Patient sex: M
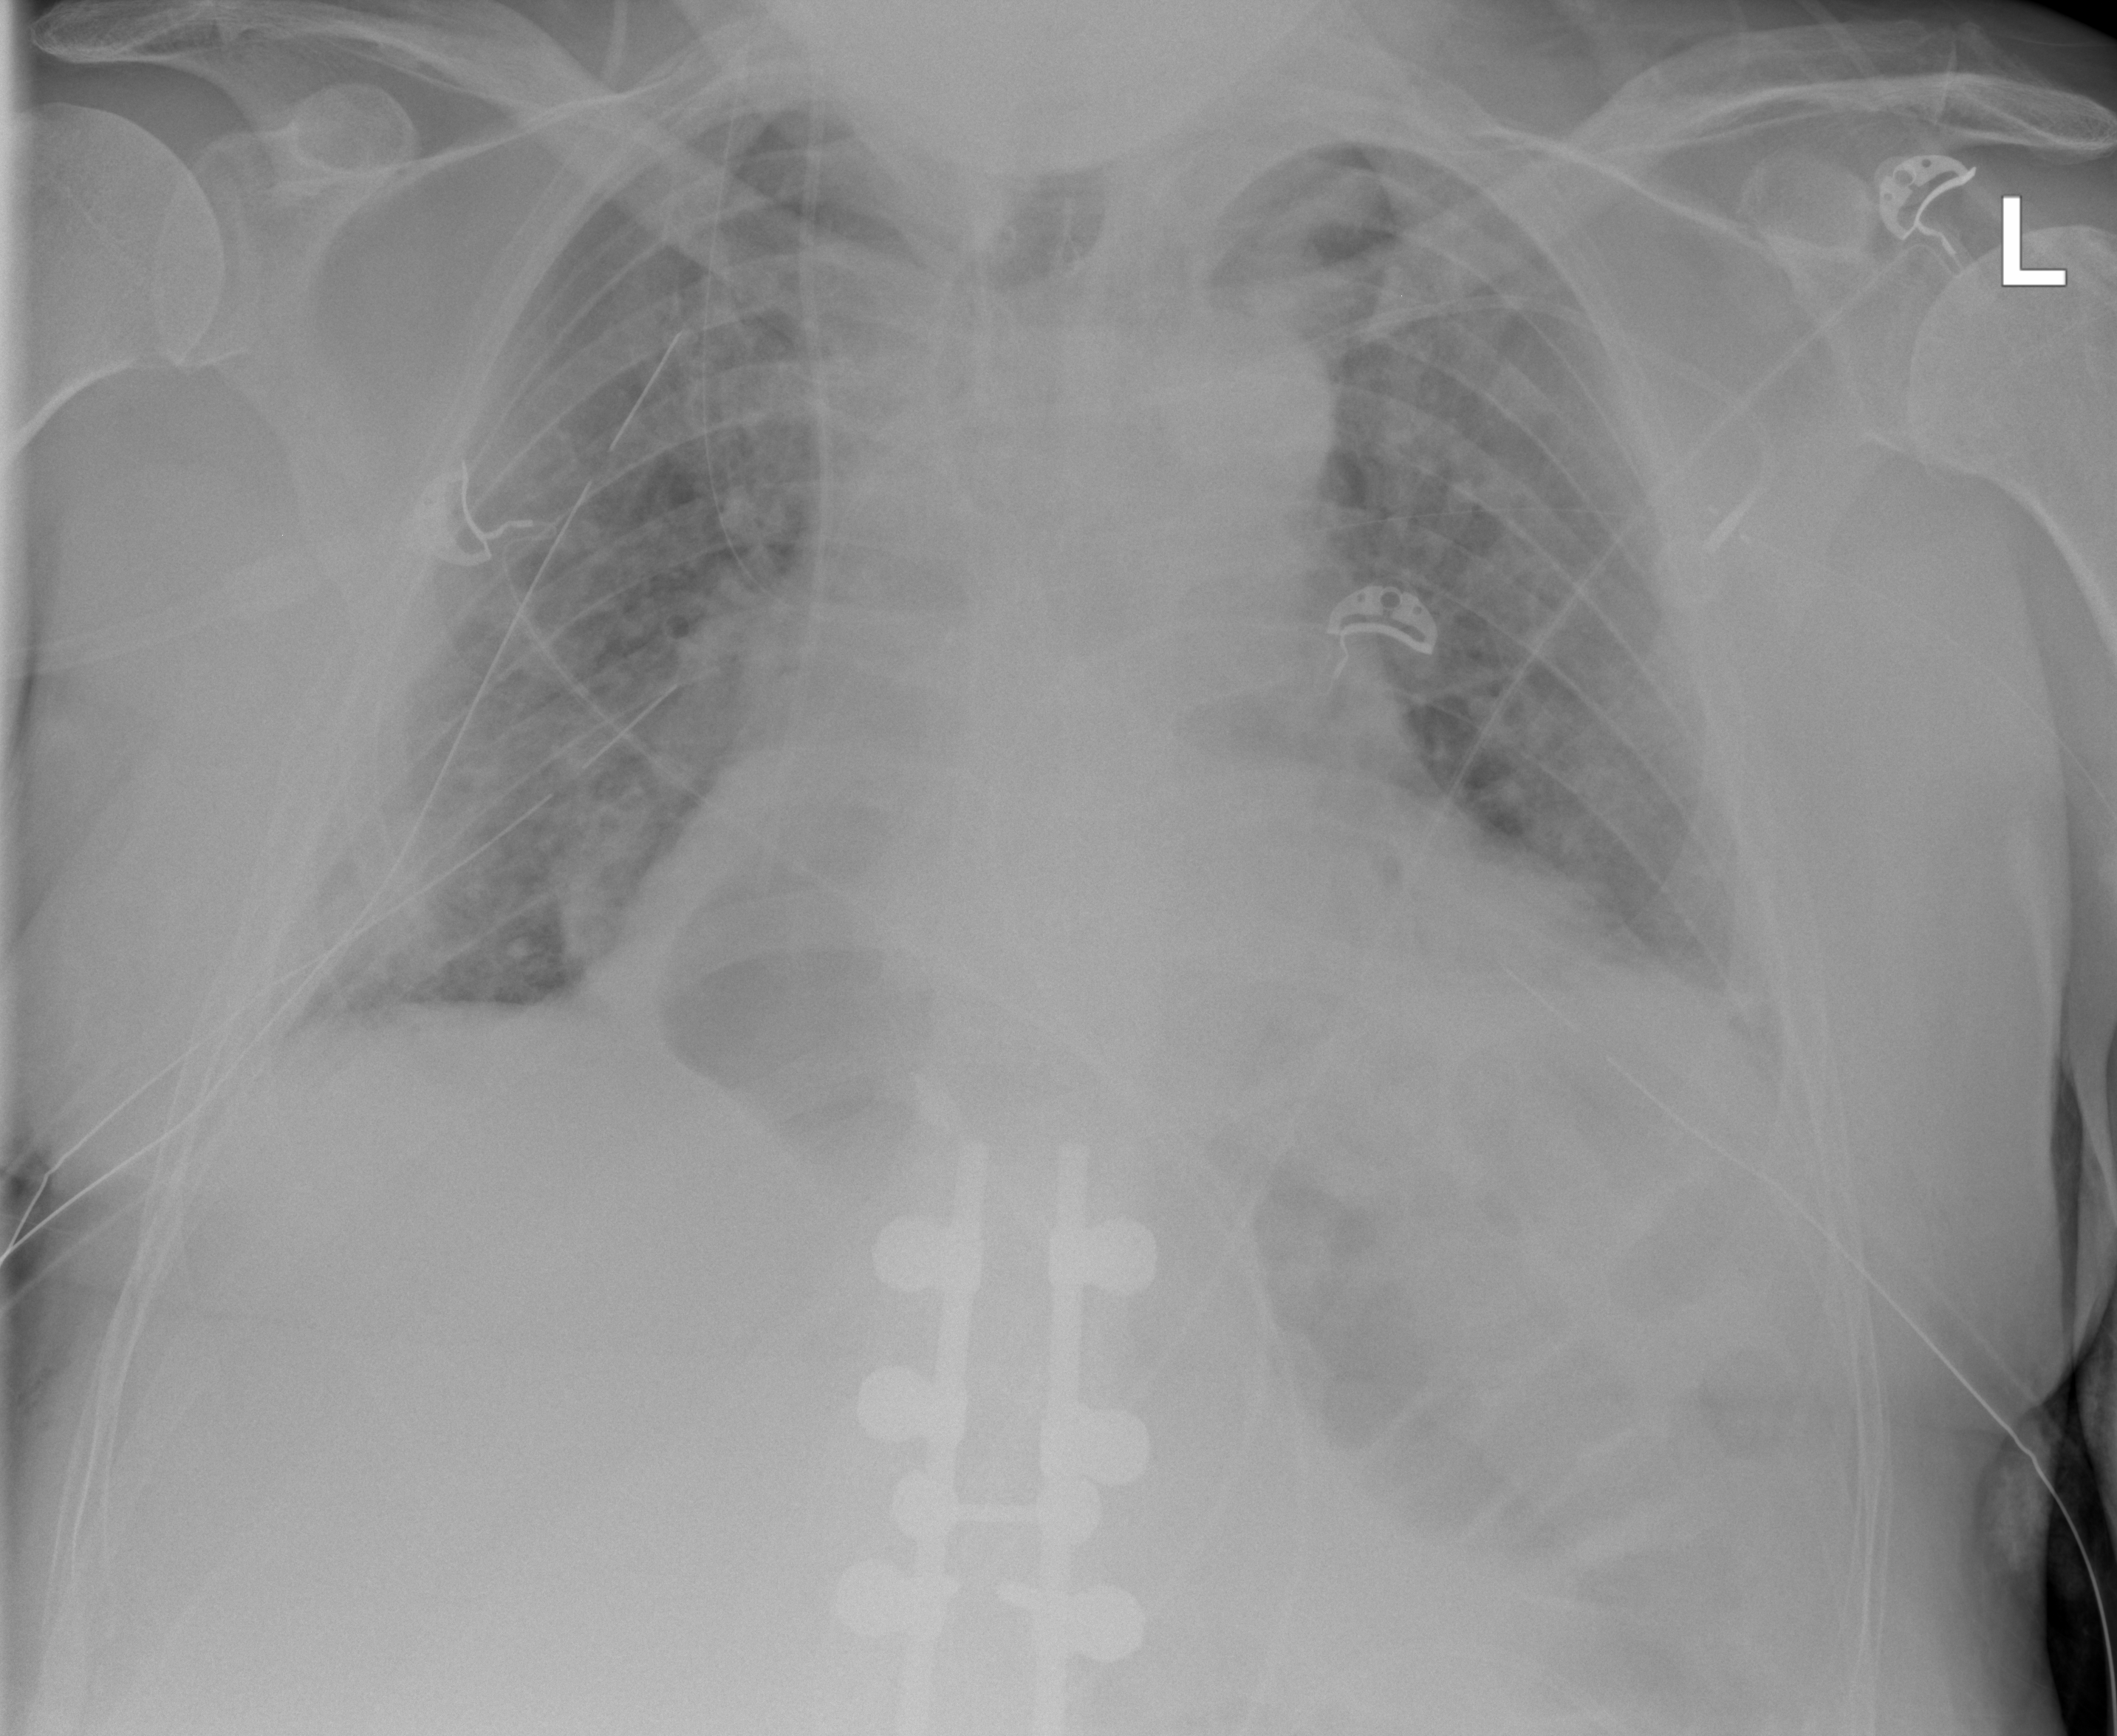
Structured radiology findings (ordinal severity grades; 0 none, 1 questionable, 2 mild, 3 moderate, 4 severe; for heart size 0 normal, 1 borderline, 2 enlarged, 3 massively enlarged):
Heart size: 3
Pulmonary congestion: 2
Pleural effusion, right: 2
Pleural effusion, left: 2
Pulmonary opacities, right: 2
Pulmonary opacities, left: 2
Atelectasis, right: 2
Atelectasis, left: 2